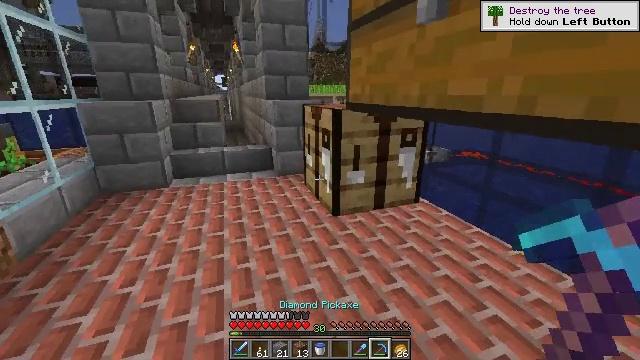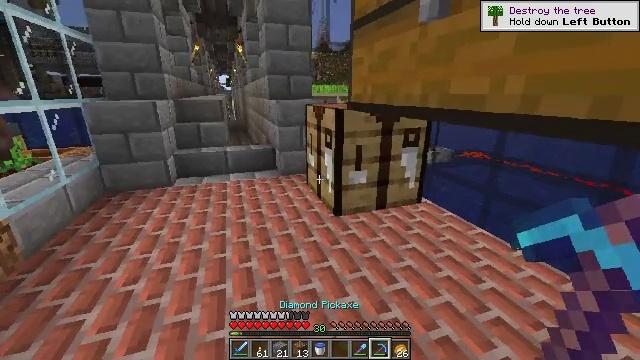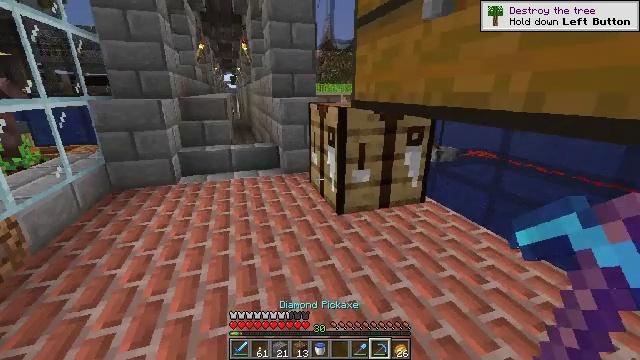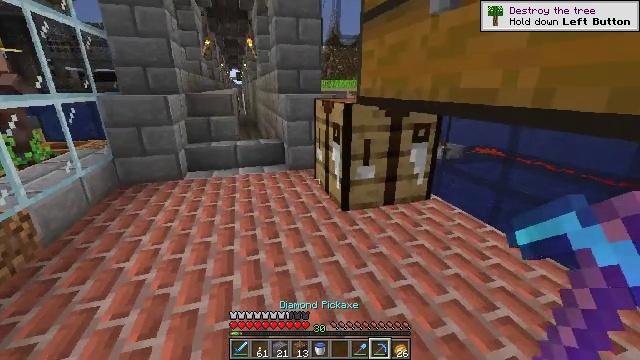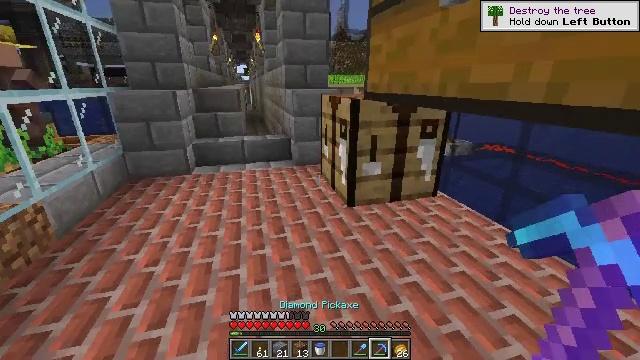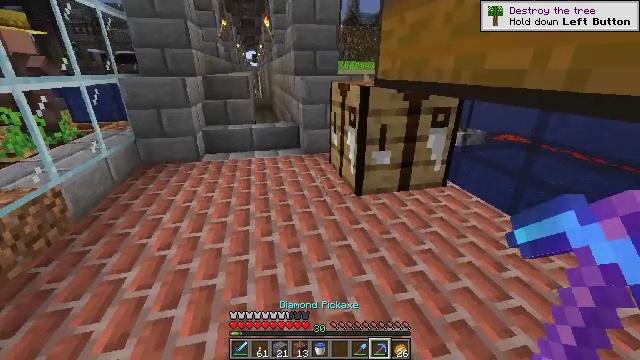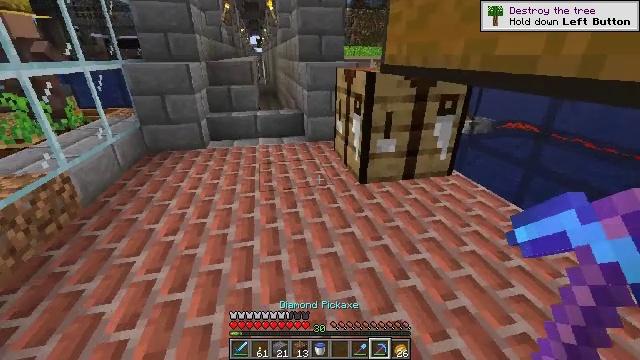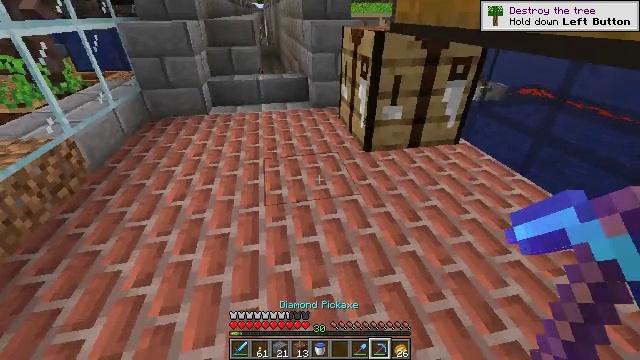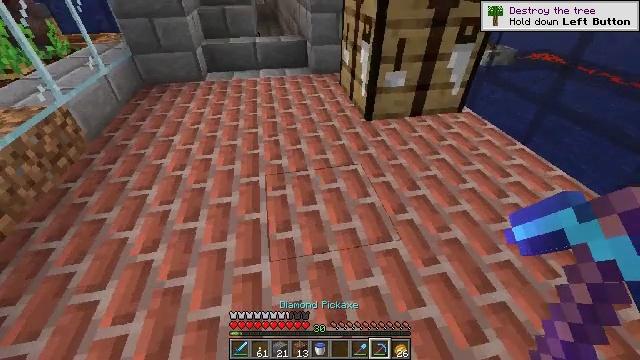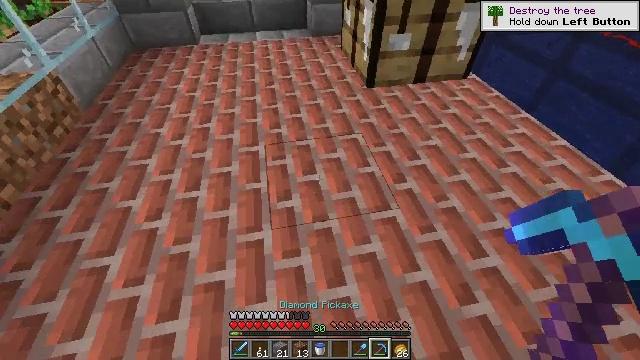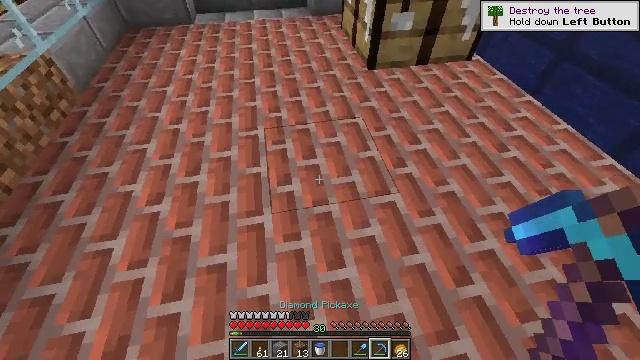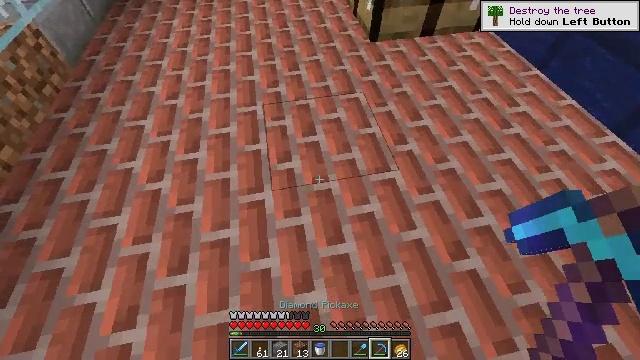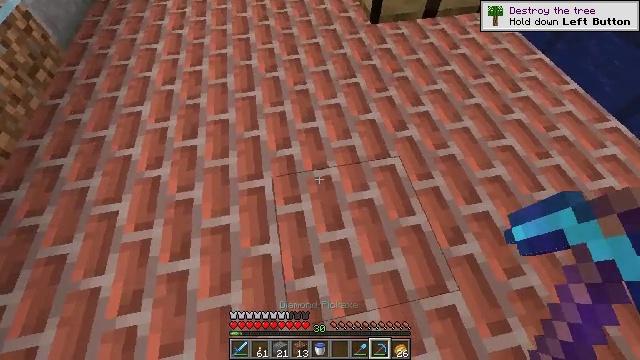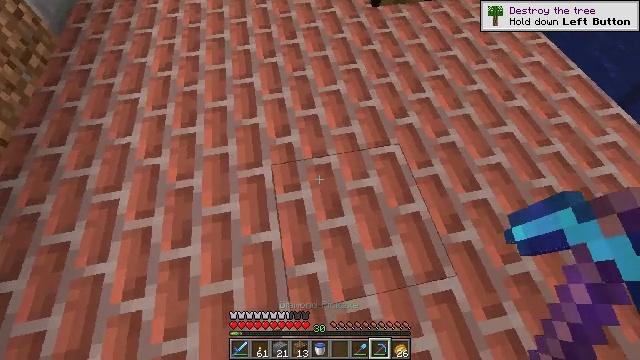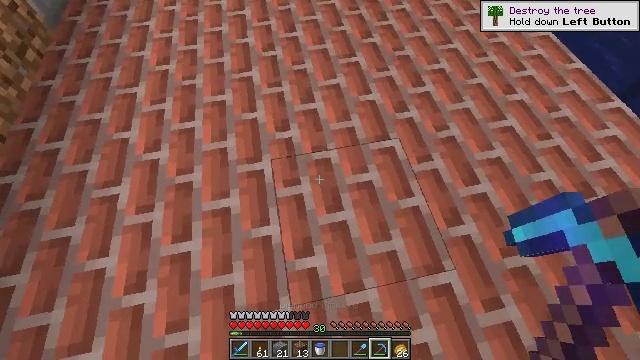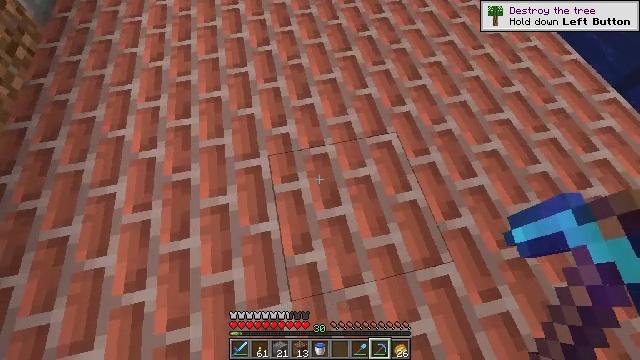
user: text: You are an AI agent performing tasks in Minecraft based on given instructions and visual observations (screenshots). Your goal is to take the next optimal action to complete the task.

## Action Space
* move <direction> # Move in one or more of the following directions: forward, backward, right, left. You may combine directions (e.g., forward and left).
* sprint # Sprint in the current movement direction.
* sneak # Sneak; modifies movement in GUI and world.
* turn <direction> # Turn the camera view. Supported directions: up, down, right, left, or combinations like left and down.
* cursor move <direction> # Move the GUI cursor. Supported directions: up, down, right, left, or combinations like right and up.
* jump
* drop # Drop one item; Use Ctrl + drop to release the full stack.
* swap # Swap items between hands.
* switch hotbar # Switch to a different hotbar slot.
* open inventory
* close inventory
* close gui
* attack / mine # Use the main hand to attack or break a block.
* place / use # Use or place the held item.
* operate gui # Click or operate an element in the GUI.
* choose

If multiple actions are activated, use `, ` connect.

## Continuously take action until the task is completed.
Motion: motion action
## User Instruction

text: Recycle the brick slab for reuse.
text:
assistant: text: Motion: no_op
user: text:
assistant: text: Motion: no_op
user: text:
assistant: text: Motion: turn left
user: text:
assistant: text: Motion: turn left
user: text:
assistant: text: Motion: turn left and down
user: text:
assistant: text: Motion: turn left and down
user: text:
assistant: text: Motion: turn left and down
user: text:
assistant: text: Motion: turn down
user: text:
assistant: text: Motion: turn down
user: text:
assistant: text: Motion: turn down
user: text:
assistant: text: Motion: turn down
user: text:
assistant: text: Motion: turn down
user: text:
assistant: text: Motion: turn down
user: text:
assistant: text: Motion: turn down
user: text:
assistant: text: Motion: turn right and down
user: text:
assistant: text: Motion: no_op
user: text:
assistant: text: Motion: no_op
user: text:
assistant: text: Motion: no_op
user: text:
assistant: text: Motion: no_op
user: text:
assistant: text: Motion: no_op
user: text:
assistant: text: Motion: turn right
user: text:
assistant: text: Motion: turn right
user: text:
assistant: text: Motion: turn right
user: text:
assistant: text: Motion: turn right
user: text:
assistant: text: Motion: turn right
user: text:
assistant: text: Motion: turn right
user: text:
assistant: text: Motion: no_op
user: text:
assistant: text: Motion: no_op
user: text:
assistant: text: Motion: no_op
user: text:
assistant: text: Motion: turn left